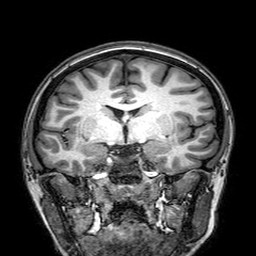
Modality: T1w
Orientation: sagittal
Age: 22
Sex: female
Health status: healthy
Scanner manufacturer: philips
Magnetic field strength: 3 T